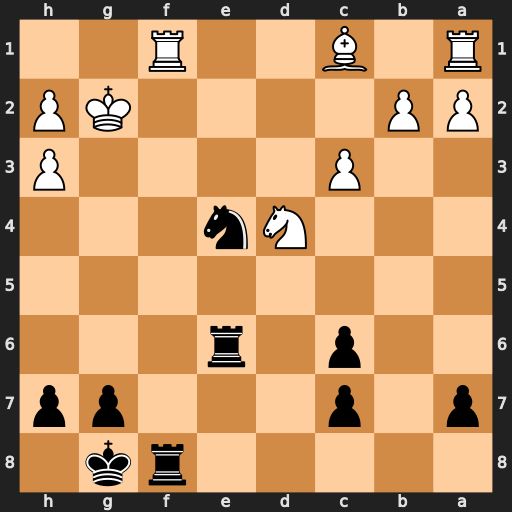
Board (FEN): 5rk1/p1p3pp/2p1r3/8/3Nn3/2P4P/PP4KP/R1B2R2
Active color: b
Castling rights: -
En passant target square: -
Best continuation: Rg6+ Bg5 Rxg5+ Kh1 Nf2+ Rxf2 Rxf2